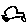
Label: car